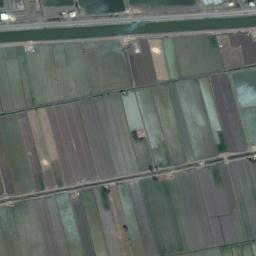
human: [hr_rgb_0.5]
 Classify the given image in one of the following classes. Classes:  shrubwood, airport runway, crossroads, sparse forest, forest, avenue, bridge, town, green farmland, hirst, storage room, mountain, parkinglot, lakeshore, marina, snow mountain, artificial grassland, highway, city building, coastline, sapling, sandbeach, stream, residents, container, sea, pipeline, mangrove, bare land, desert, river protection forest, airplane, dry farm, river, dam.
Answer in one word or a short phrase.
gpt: green farmland